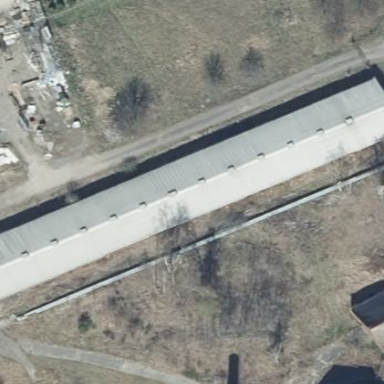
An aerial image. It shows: Gabled farm auxiliary building with grey roof. The roof is oriented along the structure.